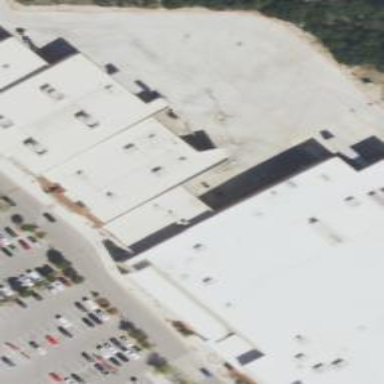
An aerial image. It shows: Building.